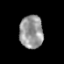
Tissue: prostate
Cell type: T cells
Senescence score: 0.3603
Nuclear area (px): 762
Mean DAPI intensity: 150.537